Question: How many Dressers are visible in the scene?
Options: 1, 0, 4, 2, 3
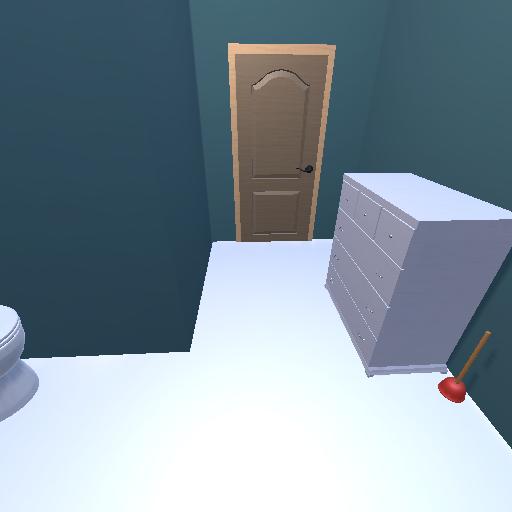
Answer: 1